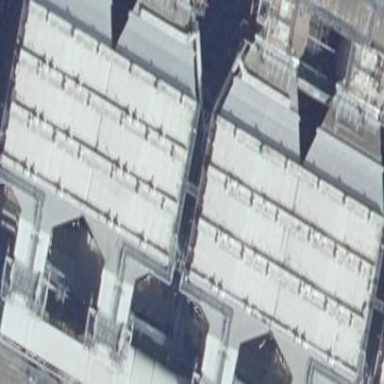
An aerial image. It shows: Industrial building.